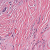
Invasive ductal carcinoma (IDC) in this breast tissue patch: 1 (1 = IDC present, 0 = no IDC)